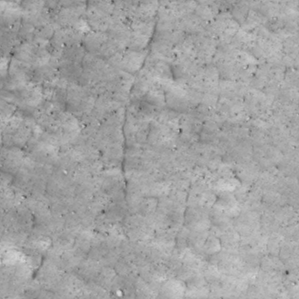
Label: non_frost